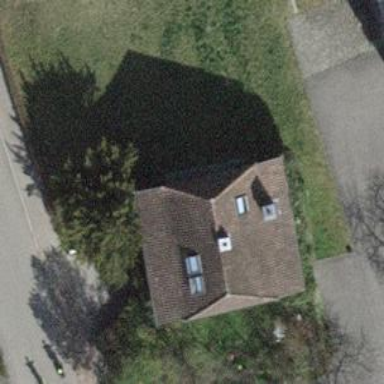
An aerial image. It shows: Detached building.